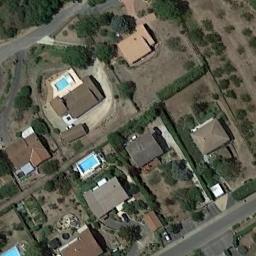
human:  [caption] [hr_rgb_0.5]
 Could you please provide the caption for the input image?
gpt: The medium residential area has some houses and some of the houses have swimming pools .

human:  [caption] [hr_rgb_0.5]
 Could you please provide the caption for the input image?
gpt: The medium residential is on the bare land next to the road and trees .

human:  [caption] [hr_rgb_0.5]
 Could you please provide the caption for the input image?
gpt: There is an intersection in the mid-sized residential area .

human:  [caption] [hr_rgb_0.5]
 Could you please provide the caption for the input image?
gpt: Many buildings of different shapes are in medium residential area .

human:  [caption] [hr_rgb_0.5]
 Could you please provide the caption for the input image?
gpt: There are some buildings and two swimming pools on the medium residential area .